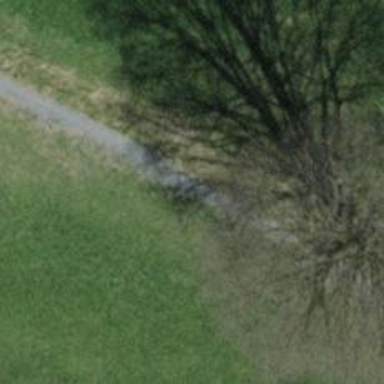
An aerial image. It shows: Grassy path.